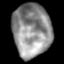
Tissue: lung
Cell type: Epithelial cells
Senescence score: 0.5749
Nuclear area (px): 2003
Mean DAPI intensity: 143.185